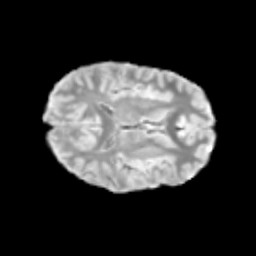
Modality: T2w
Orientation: axial
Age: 10
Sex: male
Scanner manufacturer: siemens
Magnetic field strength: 3 T
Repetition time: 3.8 s
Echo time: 0.07 s